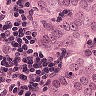
Metastatic tissue present: yes